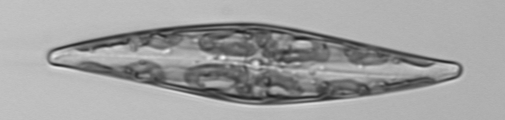
Label: Pleurosigma